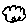
Label: cloud